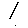
Label: line